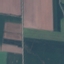
Land use / land cover class: AnnualCrop